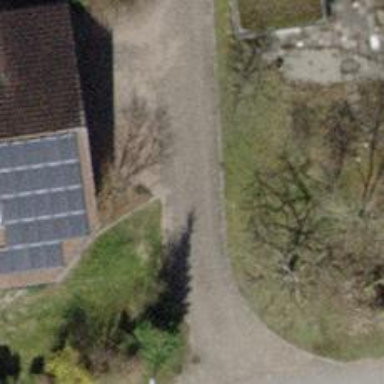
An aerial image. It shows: Service road with surface made of paving stones.